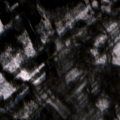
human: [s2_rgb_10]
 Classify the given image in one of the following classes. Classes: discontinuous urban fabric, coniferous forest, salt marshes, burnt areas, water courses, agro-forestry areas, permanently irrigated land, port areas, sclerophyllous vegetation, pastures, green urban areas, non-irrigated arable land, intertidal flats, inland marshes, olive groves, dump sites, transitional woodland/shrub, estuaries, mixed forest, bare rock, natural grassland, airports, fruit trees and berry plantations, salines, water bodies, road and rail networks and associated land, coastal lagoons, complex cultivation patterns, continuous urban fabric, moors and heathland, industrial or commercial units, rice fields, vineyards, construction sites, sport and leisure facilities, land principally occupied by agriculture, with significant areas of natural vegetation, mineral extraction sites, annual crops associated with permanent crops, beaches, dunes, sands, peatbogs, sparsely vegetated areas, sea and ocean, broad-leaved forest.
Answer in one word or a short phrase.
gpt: coniferous forest, mixed forest, transitional woodland/shrub